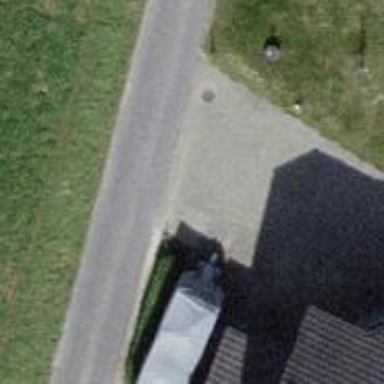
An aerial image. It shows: Smooth asphalt road in residential area.